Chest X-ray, AP view. Patient: 49 years old, sex M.
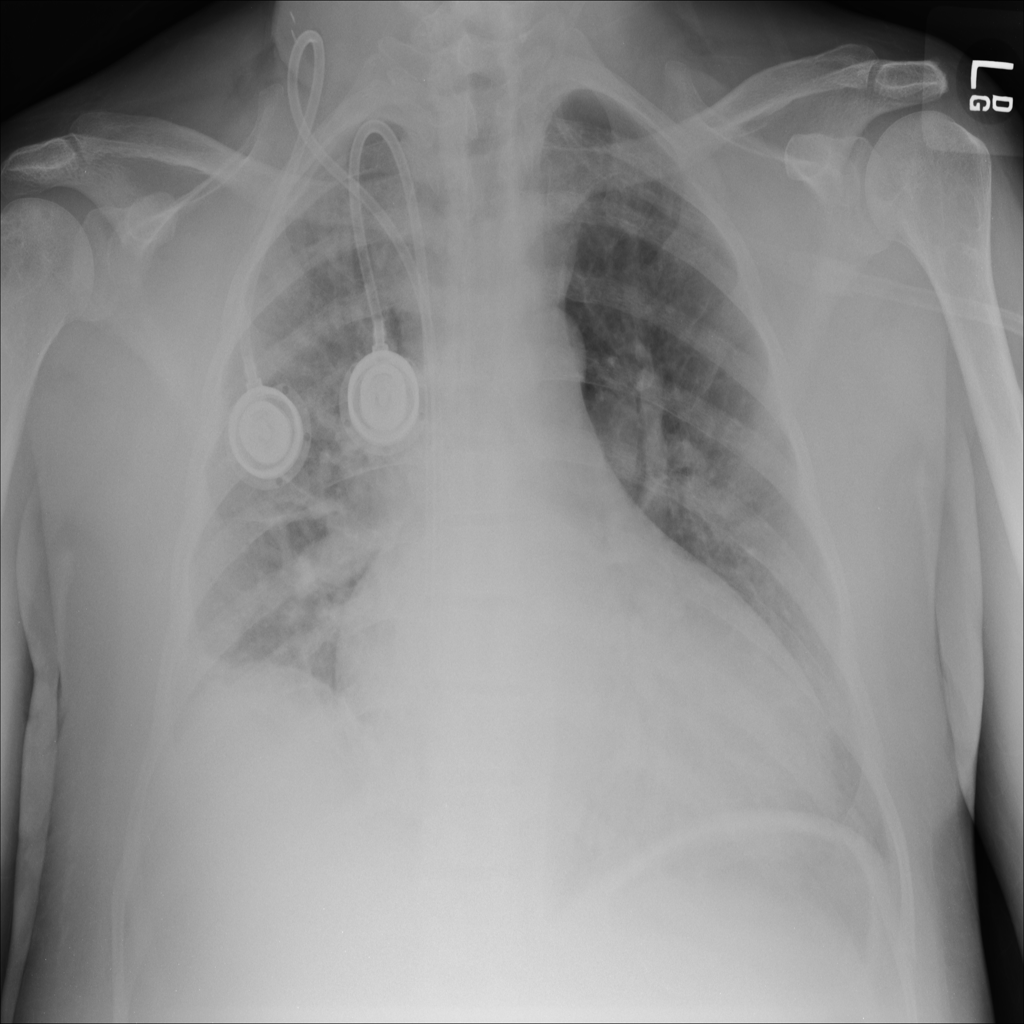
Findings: Atelectasis, Cardiomegaly